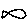
Label: fish